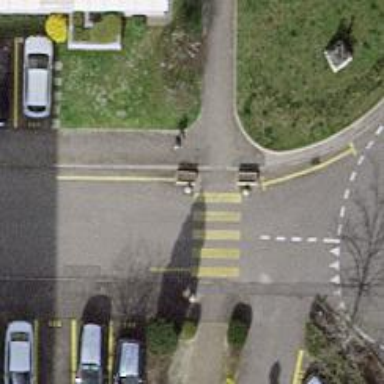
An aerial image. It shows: Sidewalk along the footway.